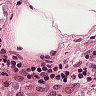
Metastatic tissue present: no